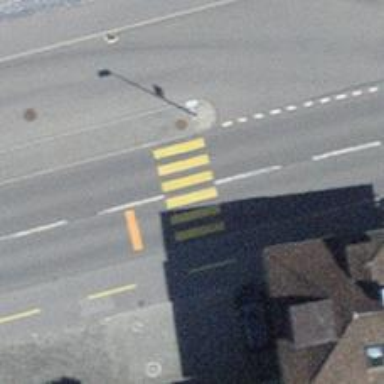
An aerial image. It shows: Uncontrolled zebra crossing with zebra markings.